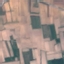
Land use / land cover class: PermanentCrop